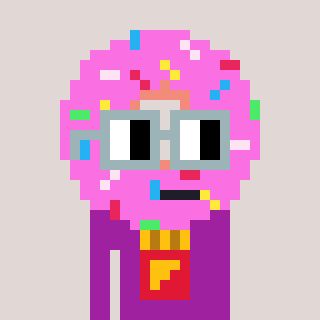
a pixel art character with square dark gray glasses, a doughnut-shaped head and a magenta-colored body on a warm background